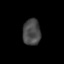
Tissue: prostate
Cell type: Fibroblasts
Senescence score: 0.7134
Nuclear area (px): 460
Mean DAPI intensity: 72.013